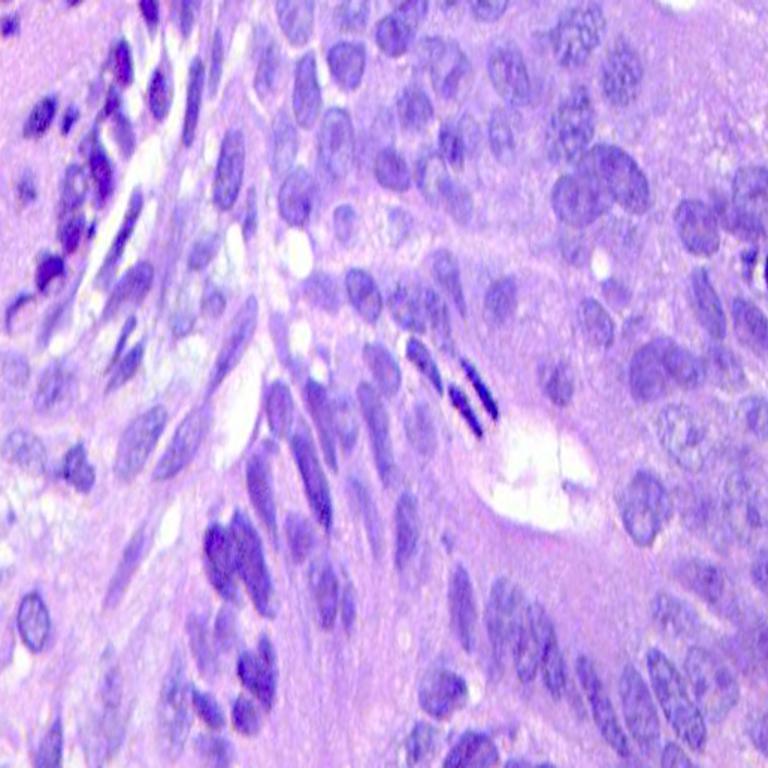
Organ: colon
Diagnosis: adenocarcinomas